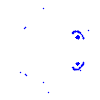
Particle: pion